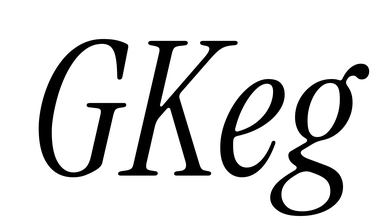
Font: InstrumentSerif-Italic